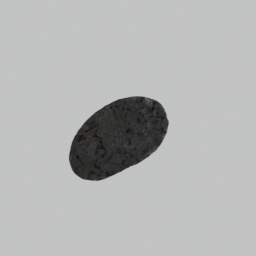
Label: nature